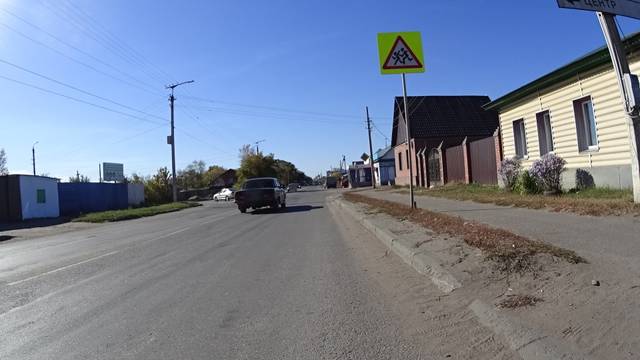
Region: Russia
Coordinates: 54.095, 61.58